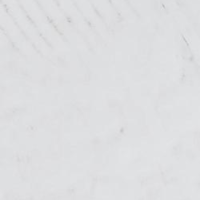
EUNIS habitat code: 49
Species observed at this site:
Caltha palustris